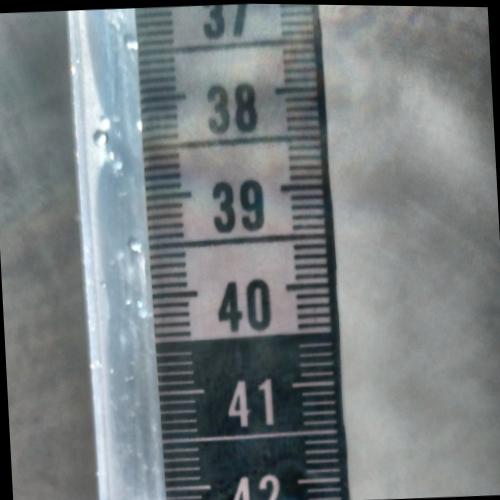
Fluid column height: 42.2 cm